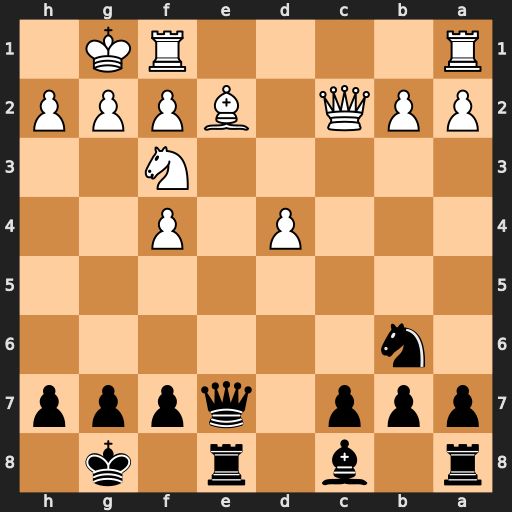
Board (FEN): r1b1r1k1/ppp1qppp/1n6/8/3P1P2/5N2/PPQ1BPPP/R4RK1
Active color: b
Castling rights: -
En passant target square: -
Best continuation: Qxe2 Rfe1 Qb5 Rxe8+ Qxe8 Ng5 g6